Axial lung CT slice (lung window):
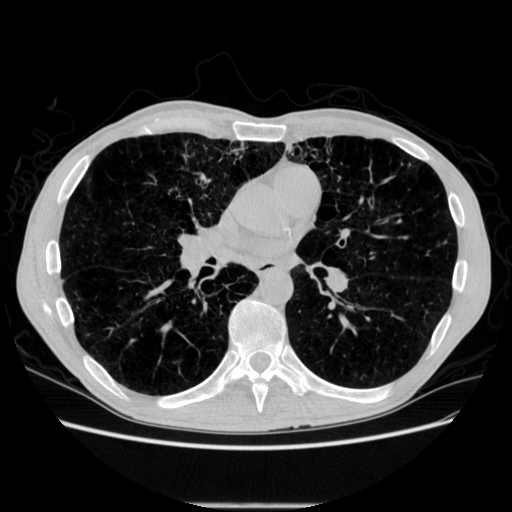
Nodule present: no